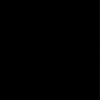
Label: dusty